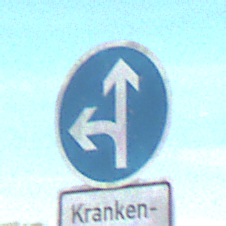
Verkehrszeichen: VorgeschriebeneFahrtrichtungGeradeausOderLinks
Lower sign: BesondereFahrzeugeUndTransportgueter4
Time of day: MorningAfternoon
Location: Outdoor (Suburban)
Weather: PartlyCloudy
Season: NotSpecified
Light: Natural